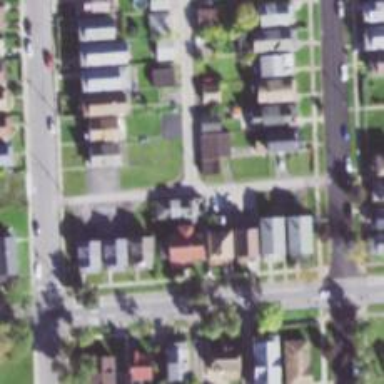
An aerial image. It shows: Alley classified as service road.